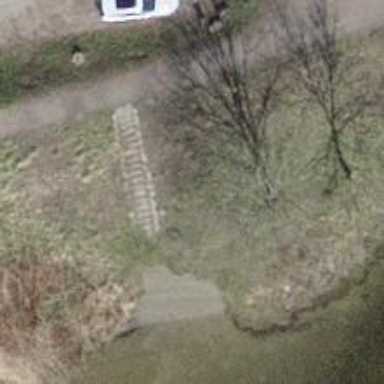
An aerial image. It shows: Flight of steps with sett surface.